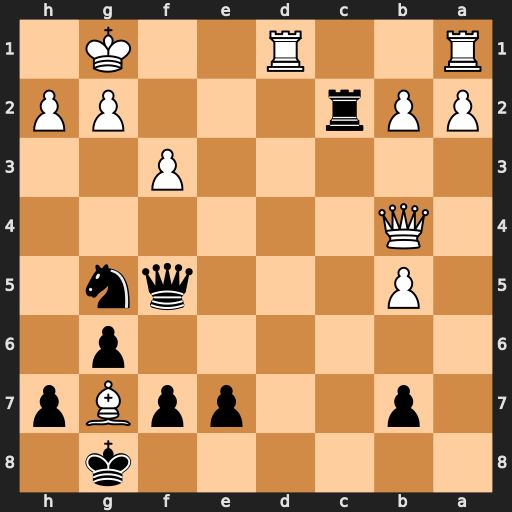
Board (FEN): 6k1/1p2ppBp/6p1/1P3qn1/1Q6/5P2/PPr3PP/R2R2K1
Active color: b
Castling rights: -
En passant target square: -
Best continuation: Rxg2+ Kh1 Rc2 Qb3 Nxf3 Qxc2 Qxc2